Question: Can someone please help me out with this? I tried using long path tool but they want me to pay in order to delete the folder. However I cant find the file the system is complaining about. I went to the folder

> C:\Users\Casey\Desktop\Workspace\LegalHoldings\Sprints\Sprint5\Expunctions\LegalHoldings.Expunctions.Service.External\ServiceReferences\FillingReviewMDEService\LegalHoldings.Expunctions.Service.External.FilingReviewMDEService.GetFeesCalculationsResponse.datasource
This file:
FilingReviewMDEService.GetFeesCalculationsResponse.datasource
Does not exist in the folder?!?!?!
I don't know what to do, I have been reading a lot of work-arounds online however most people suggest using long path tool but I remember having this issue in the past but I cant remember how I solved. I believed it was something to do with the Developer Command prompt and resetting some paths.
All help would be greatly appreciated
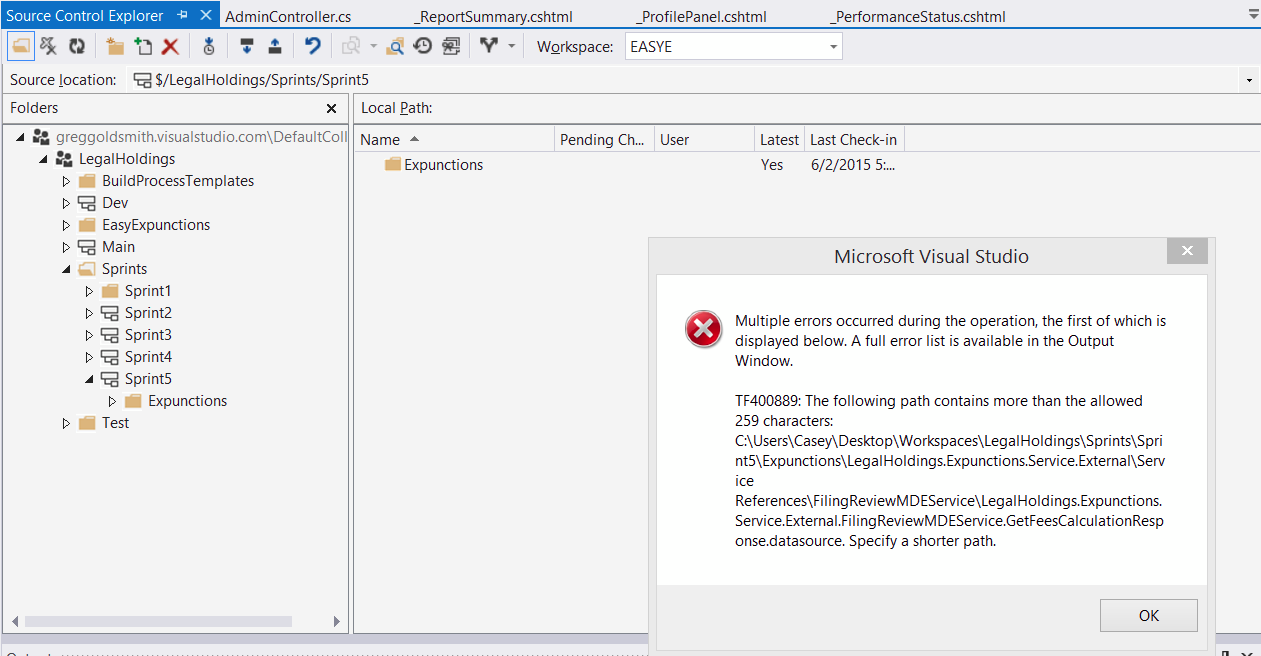
Answer: Not sure if you're even using the data binding features which the '.datasource' file is generated for, but turning that off in your service reference configuration by manually editing the '.svcmap' file would solve your problem.

After editing make sure you use the feature to get rid of the unwanted file:

The second step would be to not map '$/' to your user profile in your workspace mapping, but '$LegalHoldings/Sprints/Sprint5/Expunctions' to something like 'C:\Workspace\Sprint5' specifically that would drastically reduce the path depth required for your project.
If TFS still has a pending change for this file, you can use the 'tf' utility from your workspace folder
'''
C:\Users\Casey\Desktop\Workspace\LegalHoldings> tf undo $LegalHoldings/Sprints/Sprint5/Expunctions/LegalHoldings.Expunctions.Service.External/ServiceReferences/FillingReviewMDEService/LegalHoldings.Expunctions.Service.External.FilingReviewMDEService.GetFeesCalculationsResponse.datasource
'''
to get rid of the pending change.